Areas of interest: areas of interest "Agricultural and Sideline Products Market"
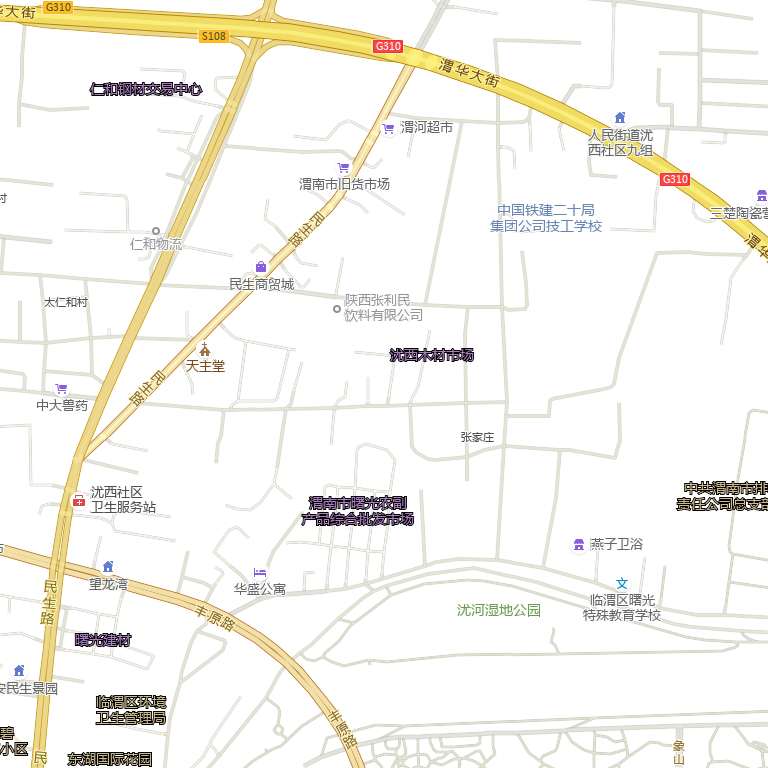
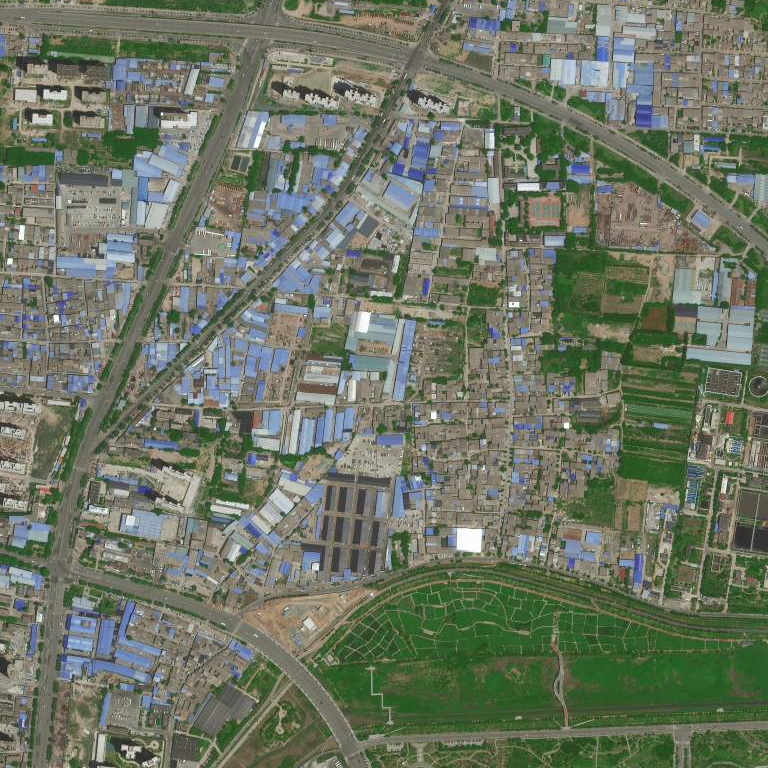